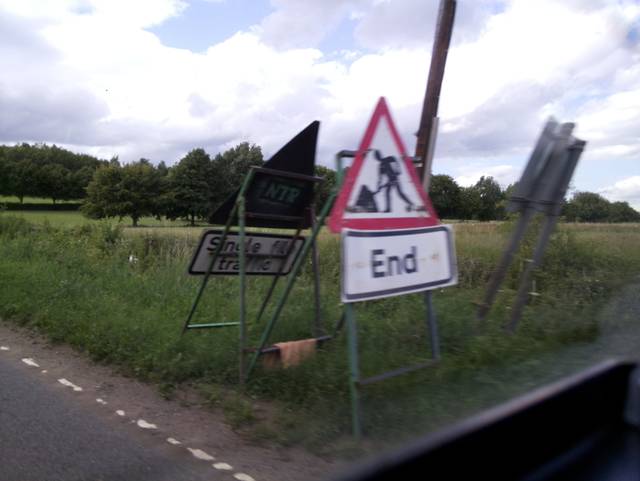
Region: United Kingdom
Coordinates: 52.361, -1.535